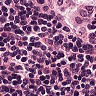
Metastatic tissue present: no